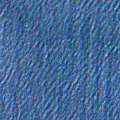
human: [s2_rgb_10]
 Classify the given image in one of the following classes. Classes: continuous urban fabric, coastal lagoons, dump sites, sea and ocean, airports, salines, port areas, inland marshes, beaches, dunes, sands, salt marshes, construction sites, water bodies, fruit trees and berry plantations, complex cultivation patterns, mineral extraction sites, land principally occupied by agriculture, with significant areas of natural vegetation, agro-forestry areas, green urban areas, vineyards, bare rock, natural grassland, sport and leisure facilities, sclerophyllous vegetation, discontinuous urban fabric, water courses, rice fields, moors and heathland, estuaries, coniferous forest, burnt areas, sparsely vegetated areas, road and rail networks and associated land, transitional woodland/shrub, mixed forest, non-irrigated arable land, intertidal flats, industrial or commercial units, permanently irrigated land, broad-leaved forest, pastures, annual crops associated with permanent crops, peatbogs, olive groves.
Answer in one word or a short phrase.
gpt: sea and ocean